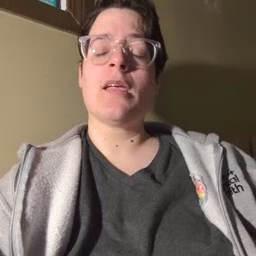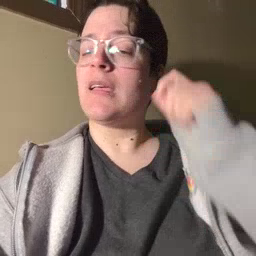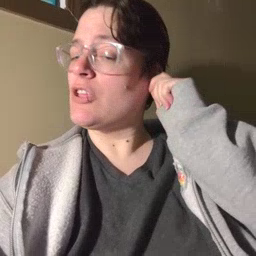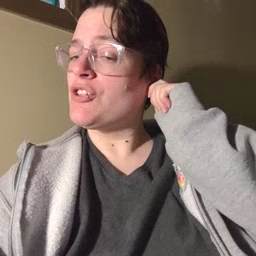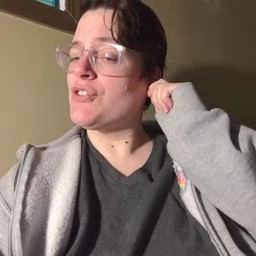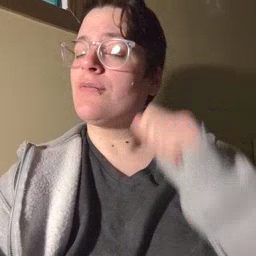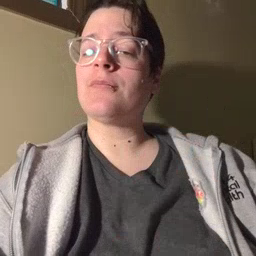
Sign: ear